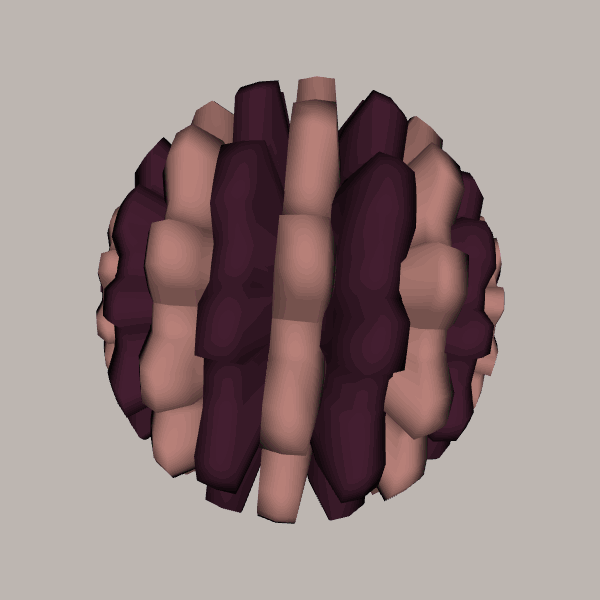
Background: light